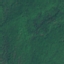
Land use / land cover: Forest